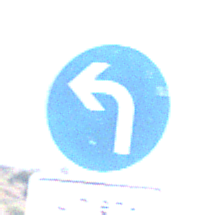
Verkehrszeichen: VorgeschriebeneFahrtrichtungLinks
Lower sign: BesondereFahrzeugeUndTransportgueter2
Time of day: Midday
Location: Outdoor (Nature)
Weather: Clear
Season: NotSpecified
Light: Natural